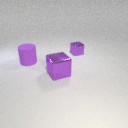
small purple metal cube behind large purple rubber cylinder